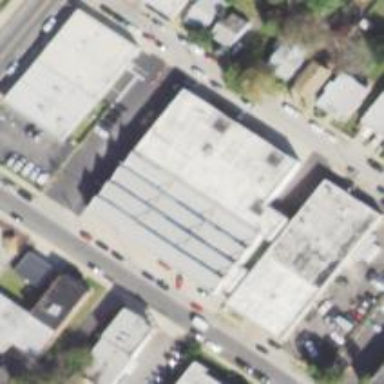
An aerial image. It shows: Building that houses car repair shop.